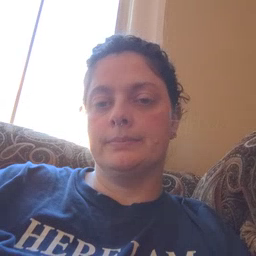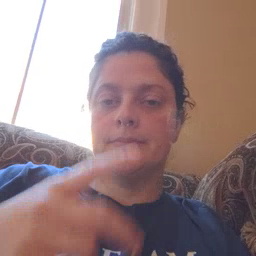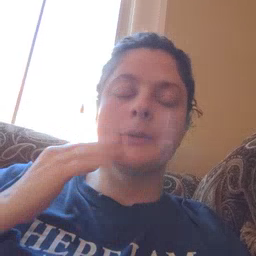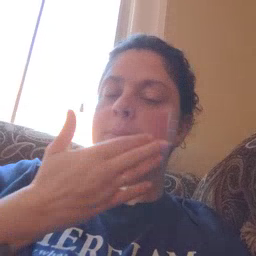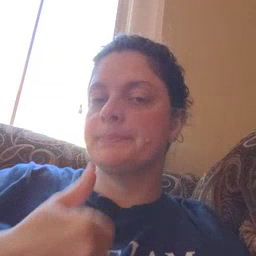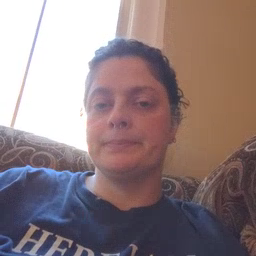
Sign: napkin